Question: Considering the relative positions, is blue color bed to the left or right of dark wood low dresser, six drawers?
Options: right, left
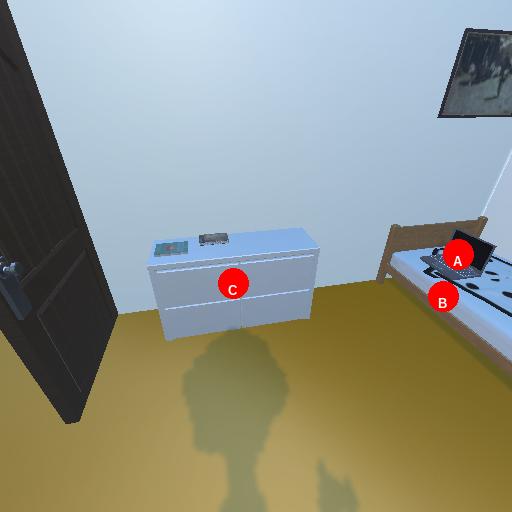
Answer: right